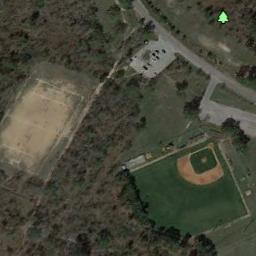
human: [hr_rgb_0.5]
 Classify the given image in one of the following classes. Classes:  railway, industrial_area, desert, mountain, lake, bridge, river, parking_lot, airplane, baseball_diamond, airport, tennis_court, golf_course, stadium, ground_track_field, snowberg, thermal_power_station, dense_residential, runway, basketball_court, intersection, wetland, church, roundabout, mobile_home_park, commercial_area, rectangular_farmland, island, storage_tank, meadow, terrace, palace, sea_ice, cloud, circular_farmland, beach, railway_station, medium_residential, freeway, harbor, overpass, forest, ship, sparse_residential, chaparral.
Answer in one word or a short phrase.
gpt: baseball_diamond